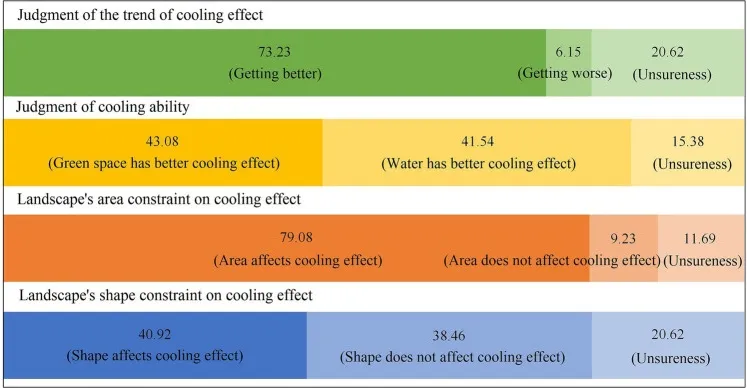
Perceptions of the cooling effect of urban green spaces and water landscapes.
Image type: chart (chart)